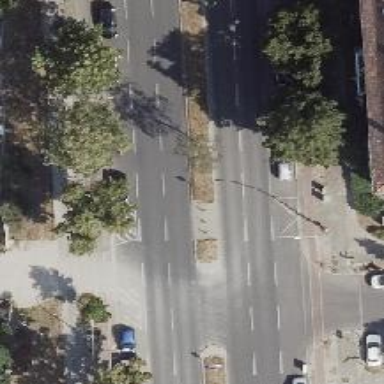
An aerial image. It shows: Unmarked crossing on asphalt footway.